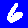
Digit: 6